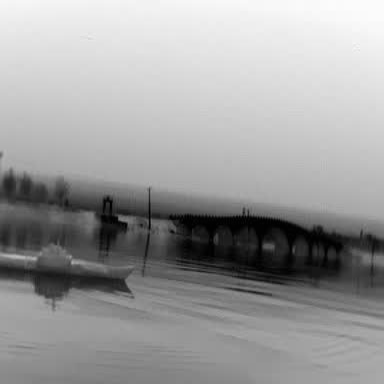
There is a warship in the infrared image.